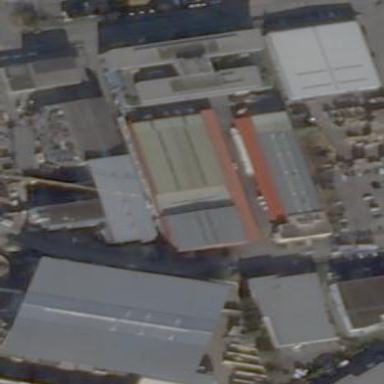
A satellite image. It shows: Industrial building.